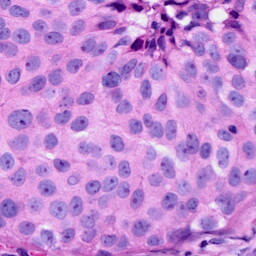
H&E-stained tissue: Breast